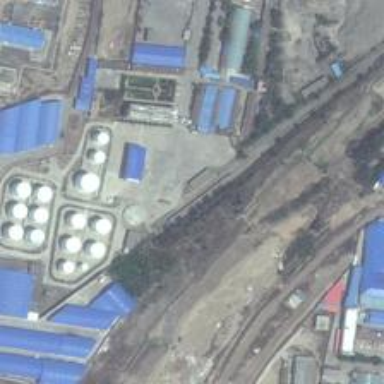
A road is under repair with some buildings beside .